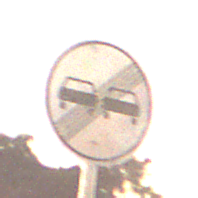
Verkehrszeichen: EndeUeberholverbot
Umgebung: Outdoor, Suburban
Tageszeit: Night
Wetter: Clear
Licht: Artificial
Jahreszeit: NotSpecified
Kontrast: MediumContrast